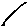
Label: line